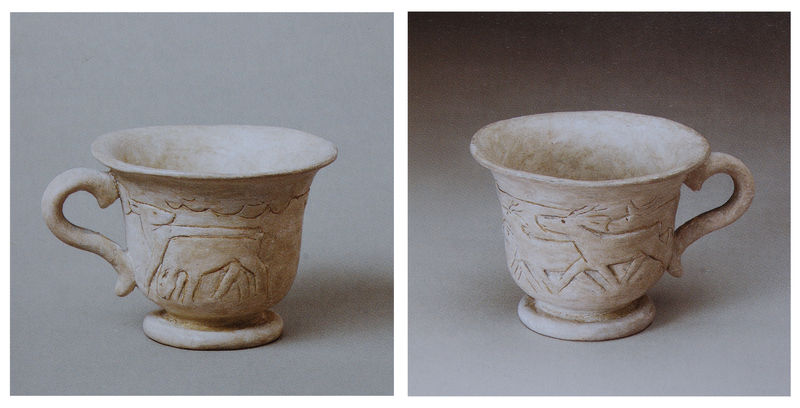
Titel: Tasse aus Alabaster
Künstler: Franz Marc
Standort: München
Institution: Städtische Galerie im Lenbachhaus
Schlagwörter: fuß, schatten, weiß, wolf, wolken, bewegung, braun, grau, hell, licht, profil, schwarz, hund, tier, tiere, beige, ornament, alt, trinken, spiegel, vieh, innen, paar, rechts, henkel, keramik, ton, relief, seitlich, bilder, fotos, zwei, spiegelbild, laufen, herde, klein, kuh, rand, wild, einfach, symmetrie, verzierung, tasse, striche, flucht, foto, fotografie, photographie, becher, pärchen, außen, belichtung, gefäß, porzellan, links, rückseite, symmetrisch, form, geschirr, dynamik, rennen, schlange, jagd, gravur, reduziert, photo, vorderseite, tassen, seiten, handwerk, hirsch, hirsche, reh, rehe, antik, teetasse, basis, geweih, stier, kunsthandwerk, ziege, porcellan, römisch, alabaster, gewölbt, trinkgefäß, ritzen, etruskisch, ansichten, marc, tongefäss, rotwild, doppelfoto, hirsvh, renne, tierfries, trinktasse, archaisch, wölfin, fußring, buss, ritzungen, farboig, damwild, einritzungen, trinkgefß